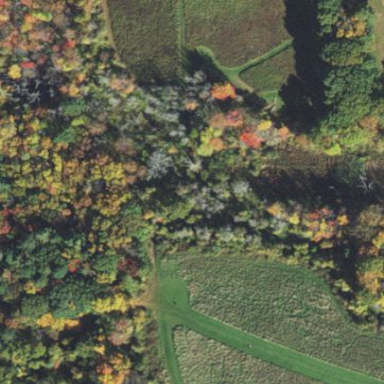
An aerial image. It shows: Mixed woodland area with various types of wood.